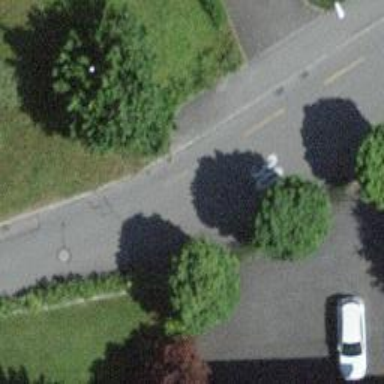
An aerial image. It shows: Kerb barrier.